Question: I have tried many times to aligh the elements in my RelativeLayout but I dont get the result I expected that is:

I'd like to align the first button to top right and then I have multiple Textview and I want all of them Scrollable, but when I insert the tag I get an error, this is my code:
'''
<?xml version="1.0" encoding="utf-8"?>
<RelativeLayout
xmlns:android="http://schemas.android.com/apk/res/android"
android:id="@+id/RL01"
android:layout_width="fill_parent"
android:layout_height="fill_parent"
android:orientation="vertical"
android:padding="5dp">
<ScrollView
android:layout_width="fill_parent"
android:layout_height="fill_parent">
<Button
android:id="@+id/btnBrowser"
android:layout_width="wrap_content"
android:layout_height="wrap_content"
android:text="Browser"
android:layout_marginTop="5dp"
>
</Button>
<TextView
android:id="@+id/txtAuthor"
android:layout_width="wrap_content"
android:layout_height="wrap_content"
android:textSize="20dp"
android:textStyle="bold"
android:textColor="#143781"
android:layout_marginTop="10dp"
android:layout_marginLeft="20dp"
android:layout_below="@+id/btnBrowser"
>
</TextView>
<TextView
android:id="@+id/txtDate"
android:layout_width="wrap_content"
android:layout_height="wrap_content"
android:textSize="14dp"
android:textColor="#8D89B3"
android:layout_marginTop="5dp"
android:layout_marginLeft="20dp"
android:layout_below="@+id/txtAuthor">
</TextView>
<TextView
android:id="@+id/txtTitle"
android:layout_width="wrap_content"
android:layout_height="wrap_content"
android:textSize="14dp"
android:textStyle="bold"
android:textColor="#000000"
android:layout_marginLeft="20dp"
android:layout_marginTop="5dp"
android:layout_below="@+id/txtDate">
>
</TextView>
<TextView
android:id="@+id/txtMsg"
android:layout_height="wrap_content"
android:layout_width="wrap_content"
android:textSize="14dp"
android:textColor="#000000"
android:layout_marginLeft="20dp"
android:layout_below="@+id/txtTitle">
</TextView>
<Button
android:id="@+id/btnReply"
android:layout_width="wrap_content"
android:layout_height="wrap_content"
android:text="Reply"
android:layout_marginTop="20dp"
android:layout_below="@+id/txtMsg"
android:layout_centerInParent="@+id/txtMsg">
</Button>
</ScrollView>
</RelativeLayout>
'''
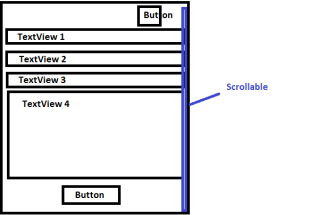
Answer: 'ScrollView' does not allow more than one direct child, that's why you getting error. So you try as follows:
'''
<ScrollView xmlns:android="http://schemas.android.com/apk/res/android"
android:layout_width="fill_parent"
android:layout_height="fill_parent">
<RelativeLayout
android:layout_width="fill_parent"
android:layout_height="fill_parent">
<Button
android:id="@+id/button1"
android:layout_width="wrap_content"
android:layout_height="wrap_content"
android:layout_alignParentRight="true"
android:layout_alignParentTop="true"
android:text="Button" />
<TextView
android:id="@+id/textView1"
android:layout_width="match_parent"
android:layout_height="wrap_content"
android:layout_alignParentLeft="true"
android:layout_below="@+id/button1"
android:text="TextView" />
<TextView
android:id="@+id/textView2"
android:layout_width="match_parent"
android:layout_height="wrap_content"
android:layout_alignParentLeft="true"
android:layout_below="@+id/textView1"
android:text="TextView" />
<TextView
android:id="@+id/textView3"
android:layout_width="match_parent"
android:layout_height="wrap_content"
android:layout_alignParentLeft="true"
android:layout_below="@+id/textView2"
android:text="TextView" />
<Button
android:id="@+id/button2"
android:layout_width="wrap_content"
android:layout_height="wrap_content"
android:layout_alignParentBottom="true"
android:layout_centerHorizontal="true"
android:layout_below="@+id/textView3"
android:text="Button" />
</RelativeLayout>
</ScrollView>
'''